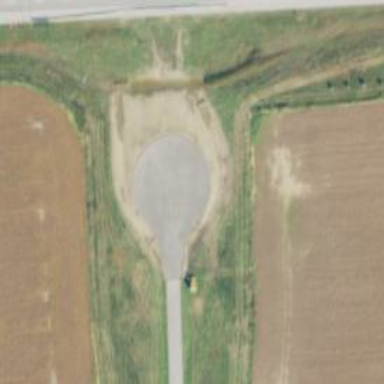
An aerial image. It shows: Turning circle on the road.